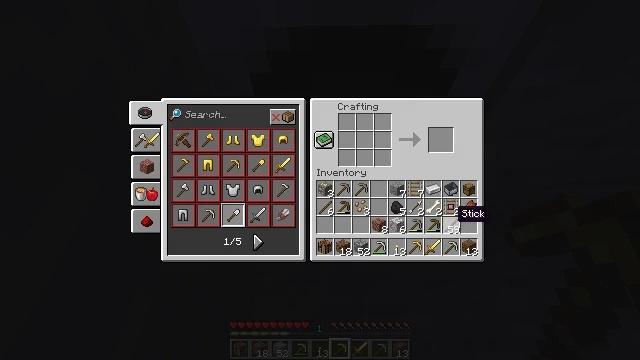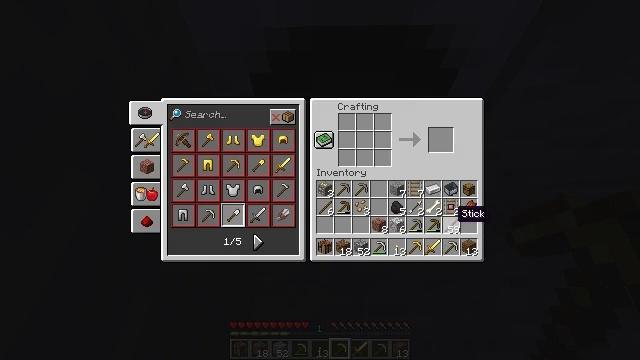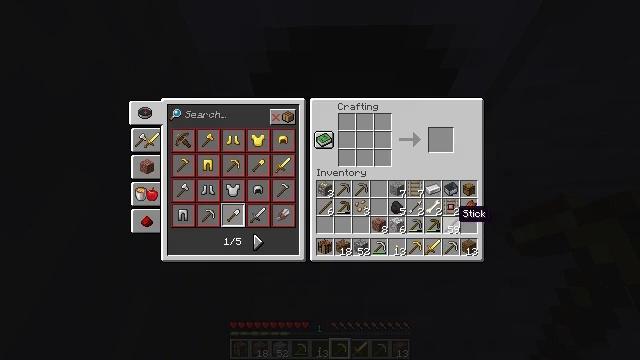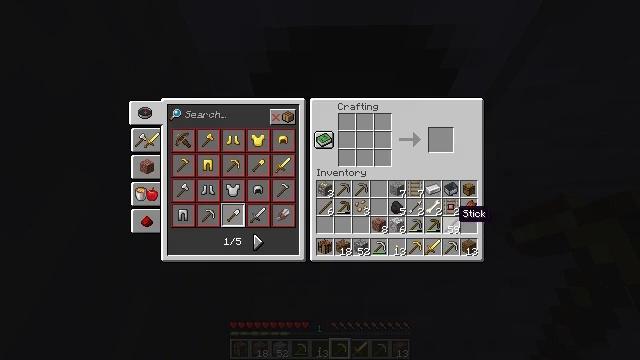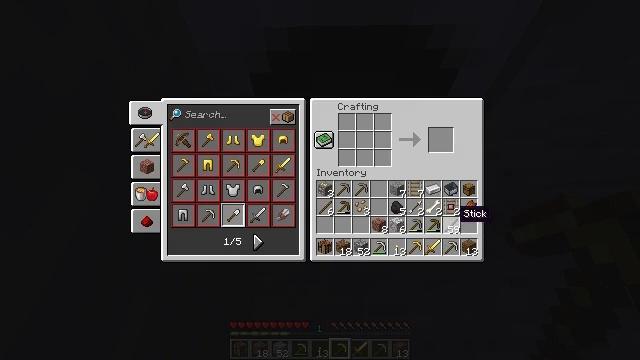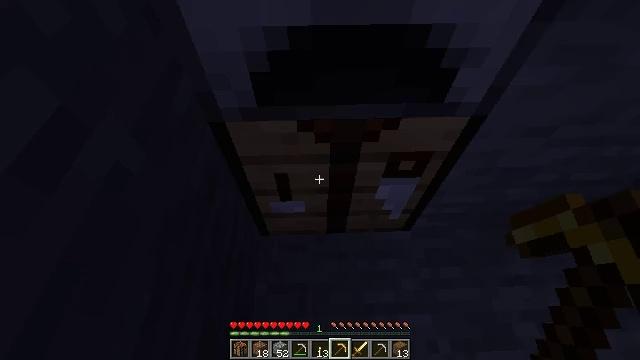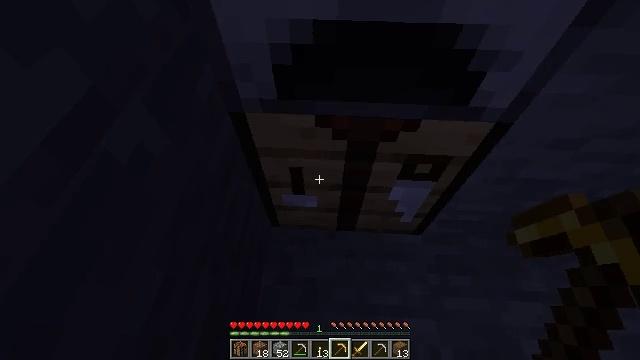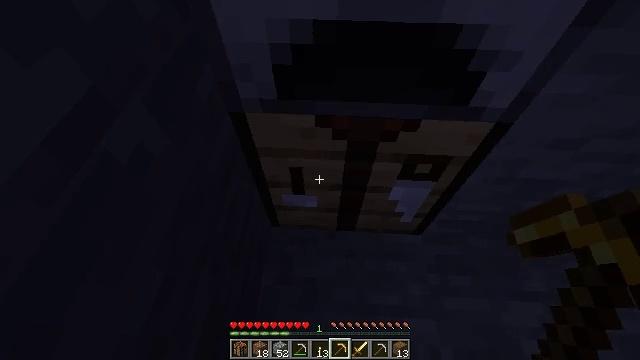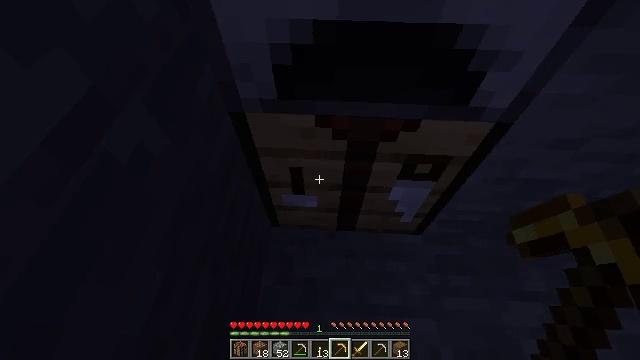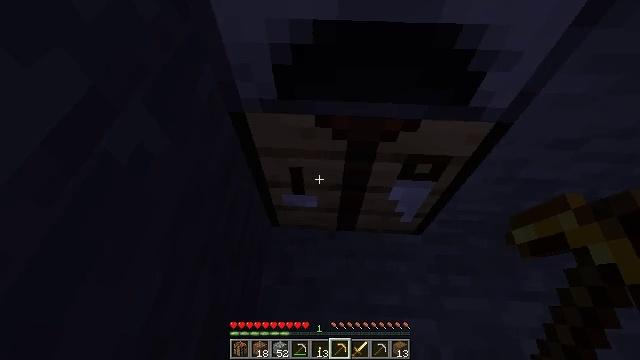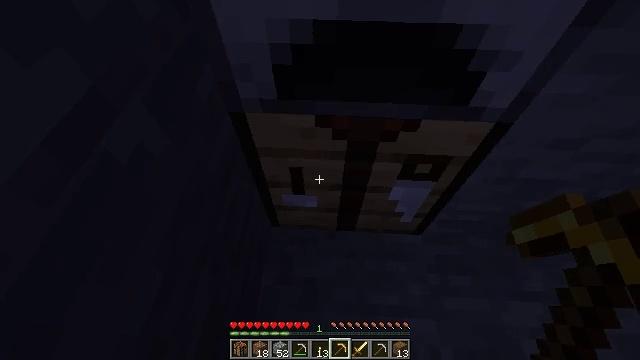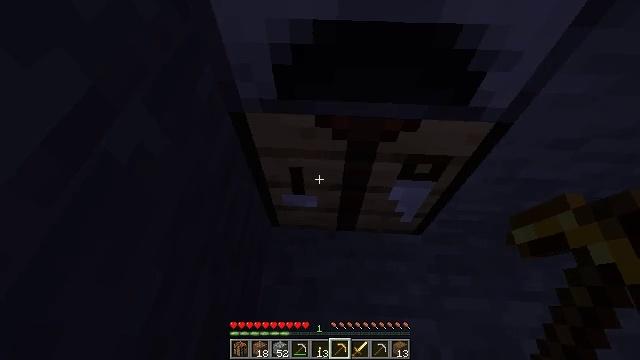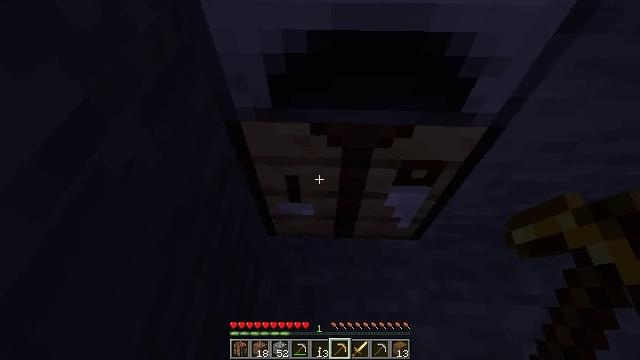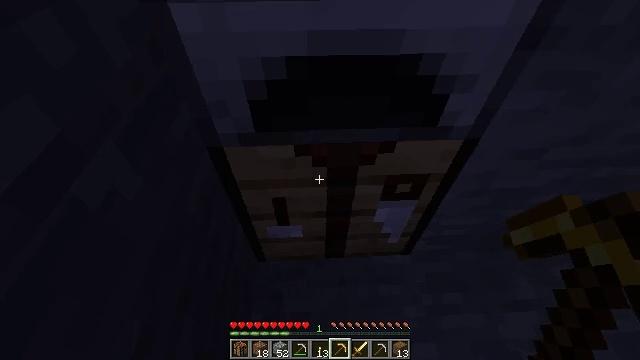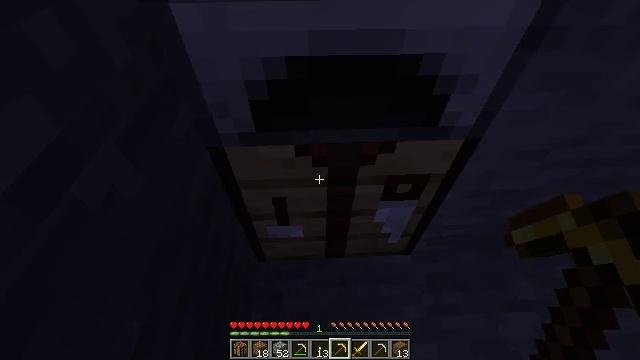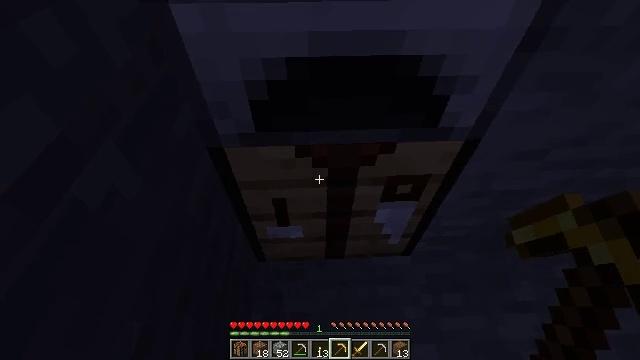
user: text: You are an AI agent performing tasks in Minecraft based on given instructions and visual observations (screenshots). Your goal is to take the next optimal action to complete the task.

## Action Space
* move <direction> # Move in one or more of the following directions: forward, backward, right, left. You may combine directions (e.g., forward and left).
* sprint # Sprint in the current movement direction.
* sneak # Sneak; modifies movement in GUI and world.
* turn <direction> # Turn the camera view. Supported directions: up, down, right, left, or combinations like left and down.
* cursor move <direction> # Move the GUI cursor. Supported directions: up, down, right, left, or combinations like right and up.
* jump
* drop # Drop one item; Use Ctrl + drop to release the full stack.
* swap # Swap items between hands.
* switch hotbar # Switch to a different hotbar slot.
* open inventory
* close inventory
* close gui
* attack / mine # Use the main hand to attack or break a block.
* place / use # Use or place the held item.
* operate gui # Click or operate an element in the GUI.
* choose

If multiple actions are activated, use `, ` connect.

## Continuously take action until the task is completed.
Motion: motion action
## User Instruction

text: Mine the furnace to collect it.
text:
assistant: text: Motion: no_op
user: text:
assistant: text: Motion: no_op
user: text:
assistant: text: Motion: no_op
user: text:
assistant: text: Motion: no_op
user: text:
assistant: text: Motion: no_op
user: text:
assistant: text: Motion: turn left, close gui
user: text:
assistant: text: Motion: open inventory
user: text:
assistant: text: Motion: open inventory
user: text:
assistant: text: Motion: no_op
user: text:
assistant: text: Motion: no_op
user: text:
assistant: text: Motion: no_op
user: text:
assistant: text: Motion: turn right and up
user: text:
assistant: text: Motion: turn right and up
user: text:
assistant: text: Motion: no_op
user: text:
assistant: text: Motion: no_op
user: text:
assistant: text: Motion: move left
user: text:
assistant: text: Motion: move left, turn right and up
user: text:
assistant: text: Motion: move left, turn right and up
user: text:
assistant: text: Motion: move left, turn up
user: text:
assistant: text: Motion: no_op
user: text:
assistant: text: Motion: no_op
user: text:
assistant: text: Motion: no_op
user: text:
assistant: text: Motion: no_op
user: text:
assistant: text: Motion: no_op
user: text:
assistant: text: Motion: no_op
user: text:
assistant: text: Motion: no_op
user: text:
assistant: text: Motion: turn left and up
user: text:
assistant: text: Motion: turn left and up
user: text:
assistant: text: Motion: no_op
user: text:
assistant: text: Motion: no_op